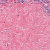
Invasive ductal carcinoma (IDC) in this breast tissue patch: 0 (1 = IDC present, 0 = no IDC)